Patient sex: F
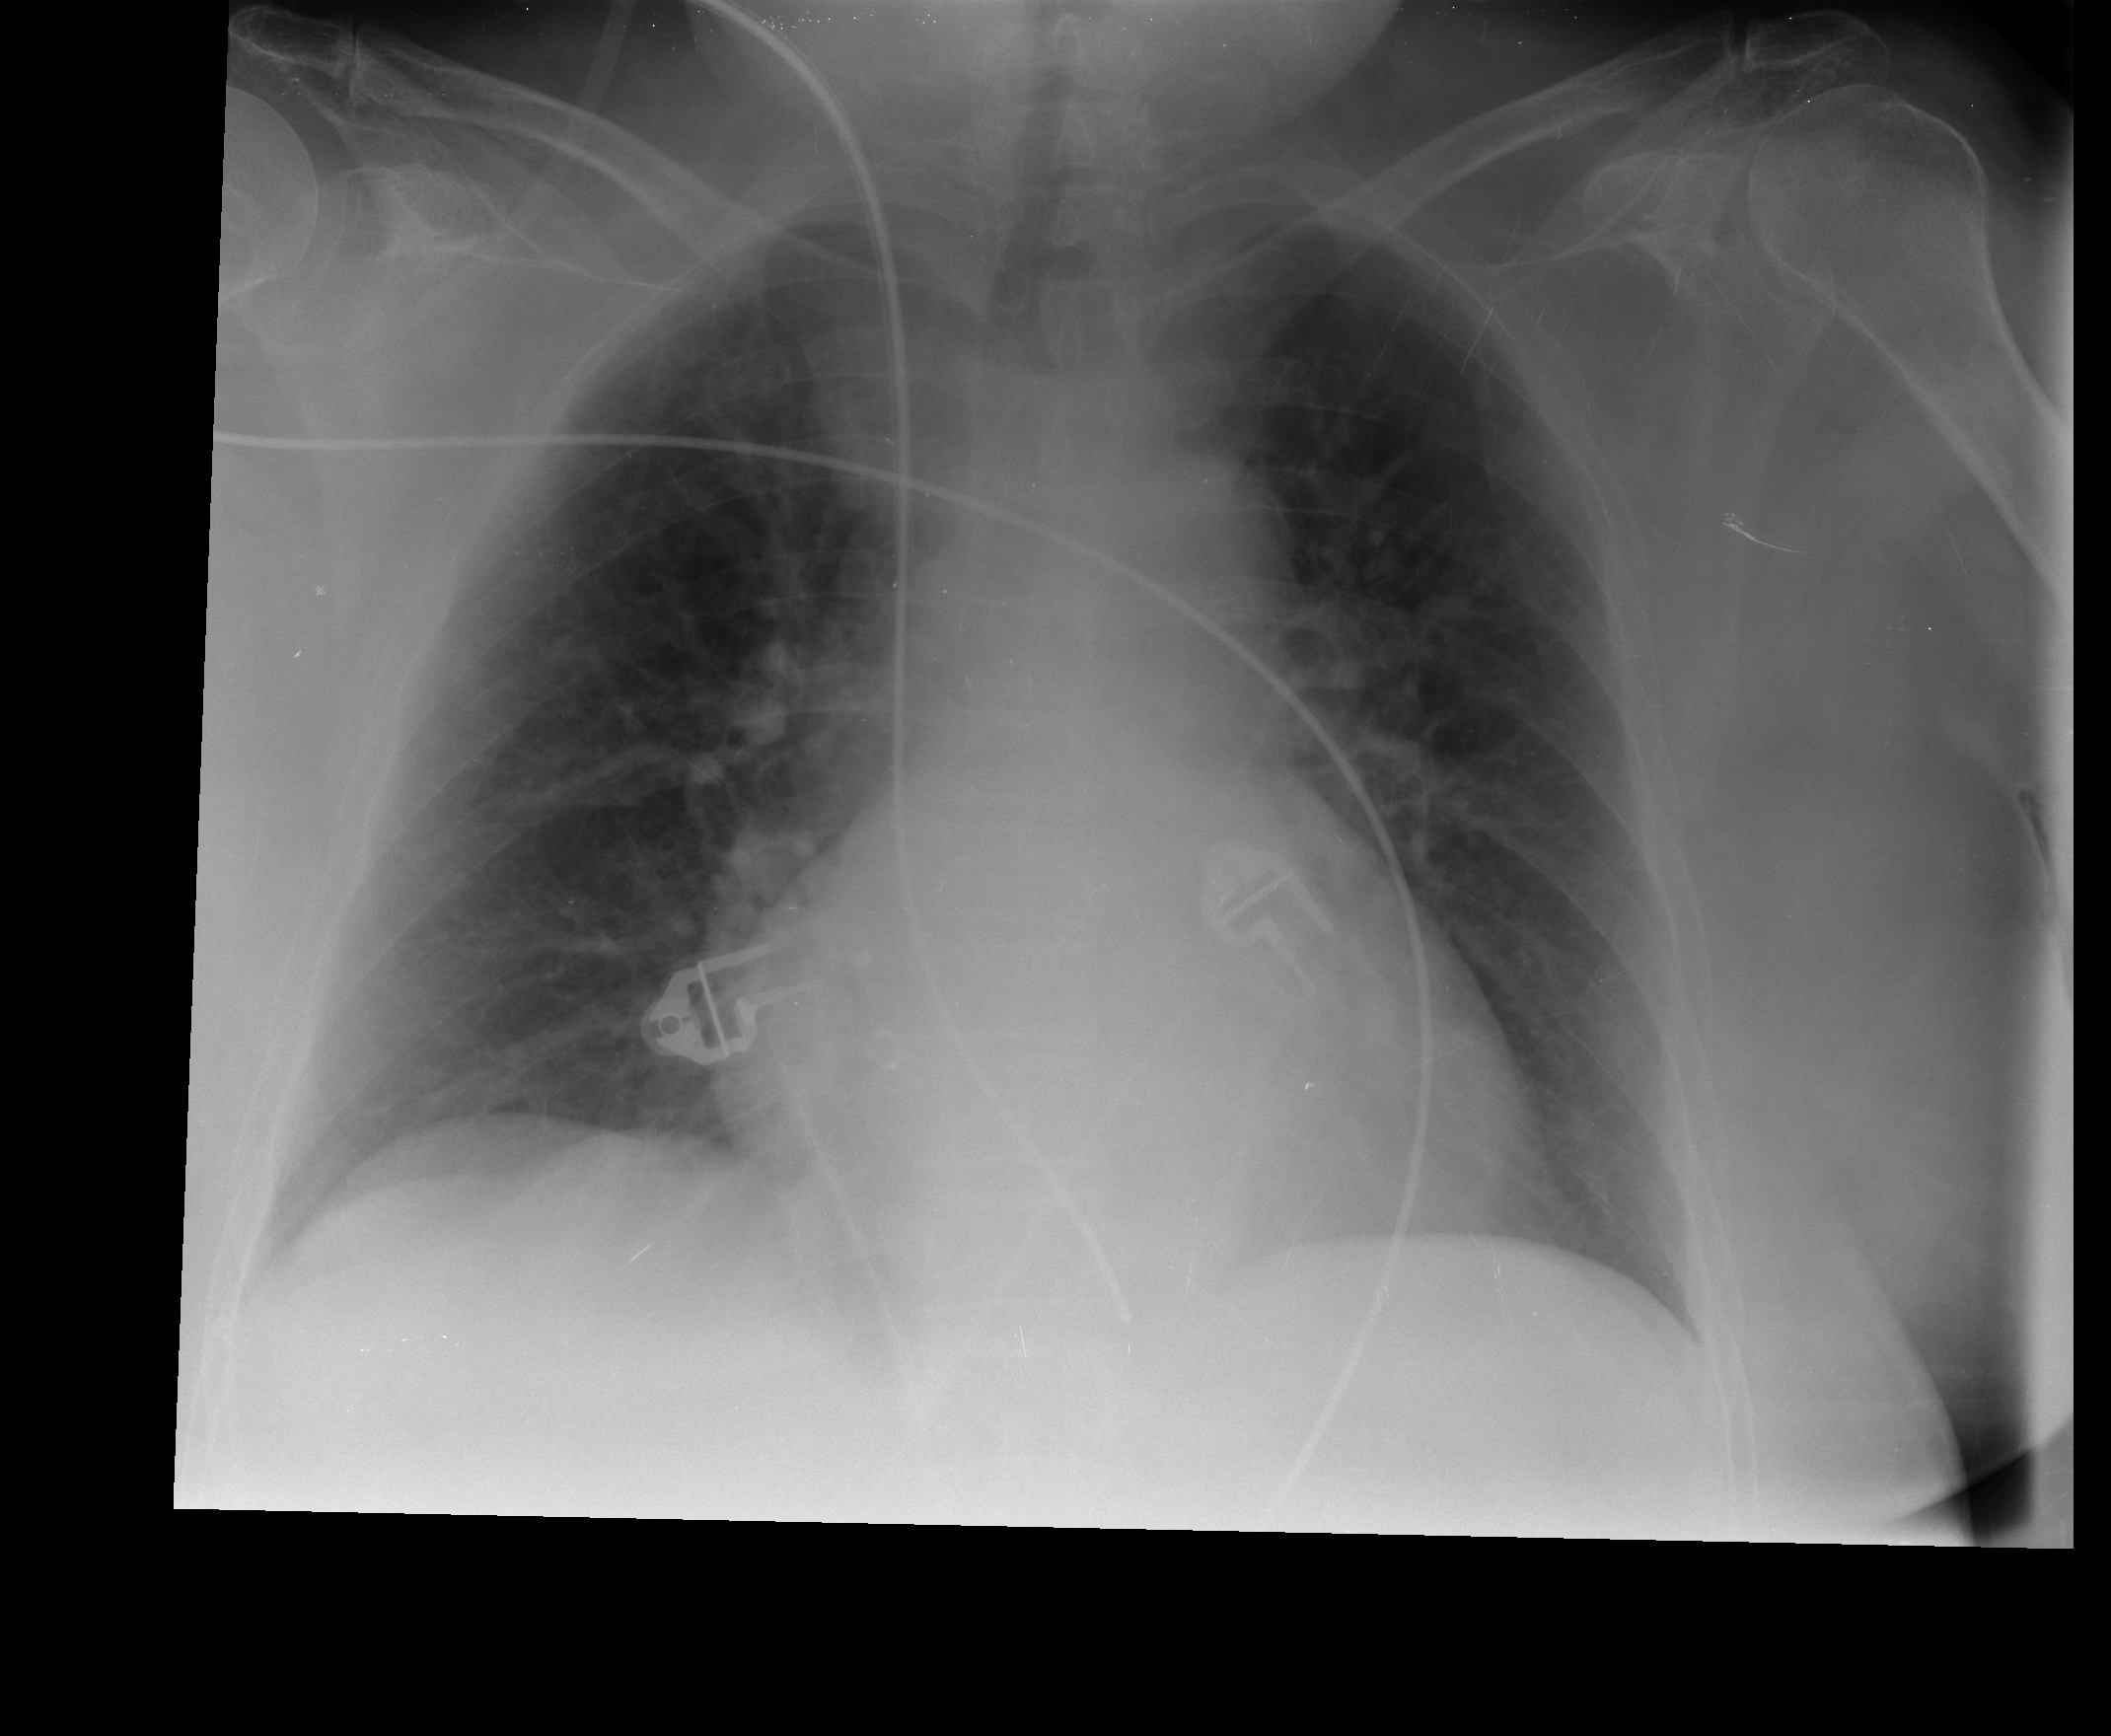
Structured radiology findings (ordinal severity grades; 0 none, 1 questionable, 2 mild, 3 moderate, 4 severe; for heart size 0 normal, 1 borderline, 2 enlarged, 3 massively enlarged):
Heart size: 2
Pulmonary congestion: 2
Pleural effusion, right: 0
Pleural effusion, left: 0
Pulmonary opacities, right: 0
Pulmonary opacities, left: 0
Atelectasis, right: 0
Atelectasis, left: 0